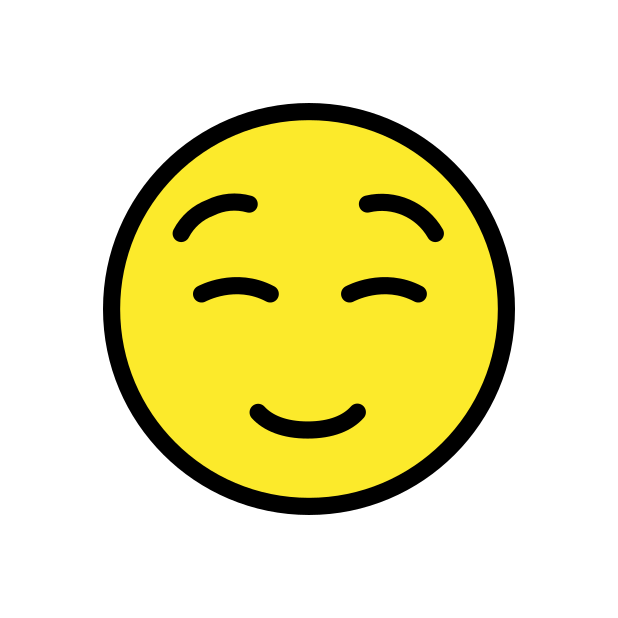
smiling face